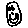
Label: smiley face